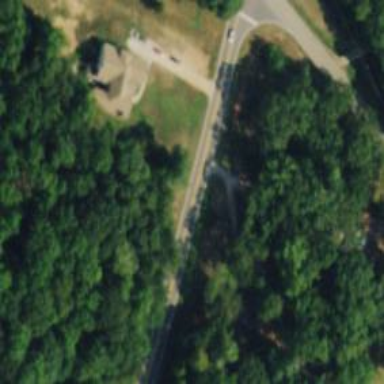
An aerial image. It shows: Driveway leading to service road.